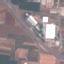
Land use / land cover: Highway